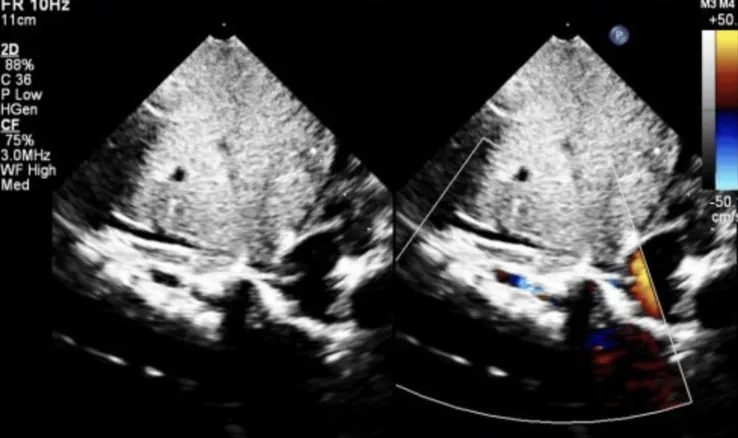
Subcostal view of transthoracic echocardiography with two-dimensional color Doppler demonstrating the anomalous right pulmonary vein drainage into the IVC. IVC: inferior vena cava.
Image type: radiology (ultrasound)